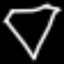
Label: diamond